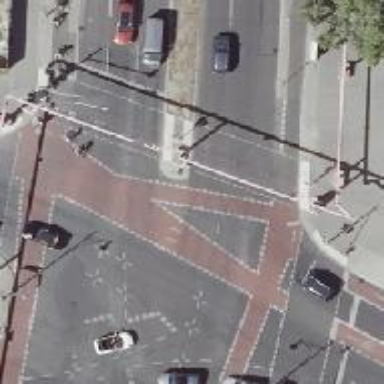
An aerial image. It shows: Traffic island located on footway.